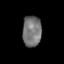
Tissue: prostate
Cell type: Myeloid cells
Senescence score: 0.3603
Nuclear area (px): 578
Mean DAPI intensity: 115.95